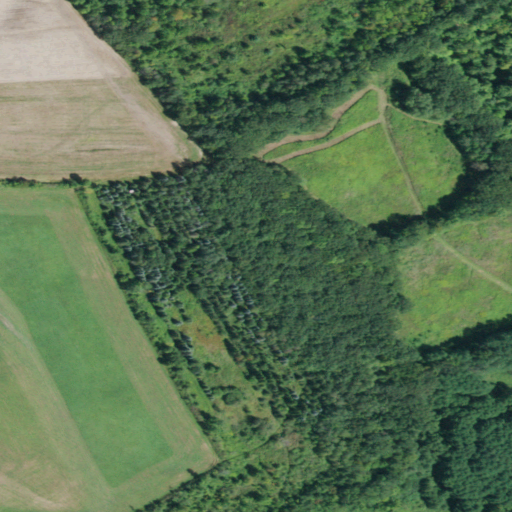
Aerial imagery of mountain in New York named Bean Hill containing deciduous forest, pasture, grassland, mixed forest, and evergreen forest